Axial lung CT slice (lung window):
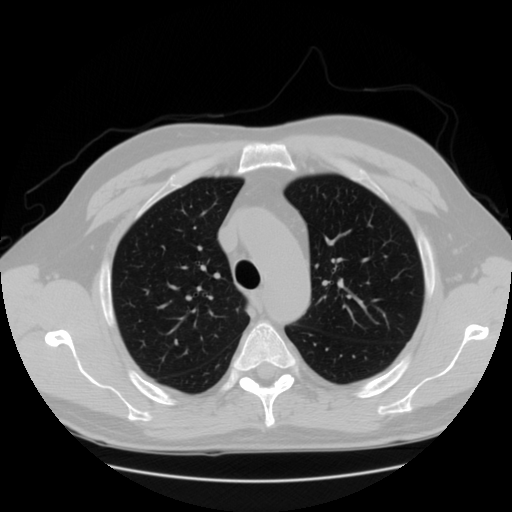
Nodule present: no